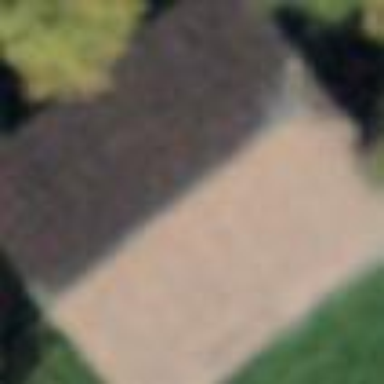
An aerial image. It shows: Barn.